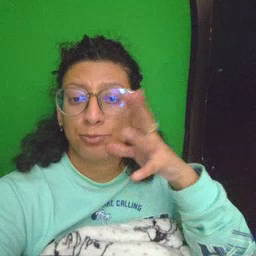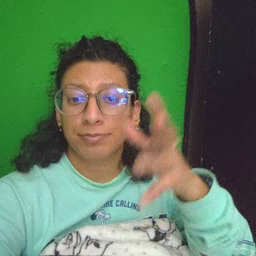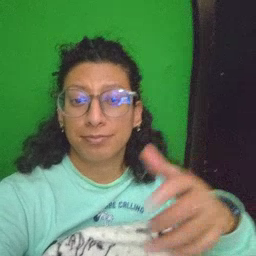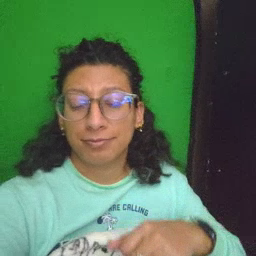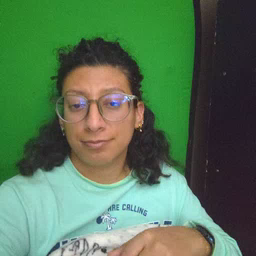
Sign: grandma